Question: I am using OpenGL to create a graphics engine. However, when I apply rotations to rotate my camera in place, the world turns instead.
See here (please excuse some clipping issues - the remnant cubes don't exist):

I use quaternions to rotate my camera which has an initial rotation. Every time the user hits 'Q' or 'E', I multiply the original quaternion with a rotation around the Y-axis.
The following is my camera to clip matrix, based on the camera's quaternions:
'''
1 - 2y^2 - 2z^2 2xy - 2wz 2xz + 2wy 0
2xy + 2wz 1 - 2x^2 - 2x^2 2yz - 2wx 0
2xz - 2wy 2yz + 2wx 1 - 2x^2 - 2^2 0
-xt -yt zt 0
'''
where 'x/y/zt' are the camera's current position, and 'w,x,y,z' are the camera's current quaternion rotation vector.
My matrices are multiplied as such:
'''
cameraToClip * worldToCamera * modelToWorld * position
'''
where 'position' is the location of the vertex being transformed.
Should I be multiplying every vertex by the camera matrix? How do I debug this issue further?
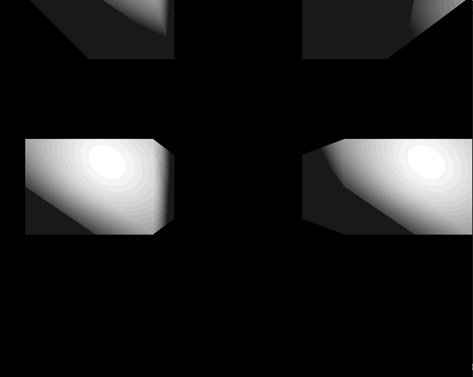
Answer: As I said in the comments, I simply had to call 'inverse' on my 'worldToCamera' matrix. This is because, as datenwolf states, I'm transforming in the opposite direction.